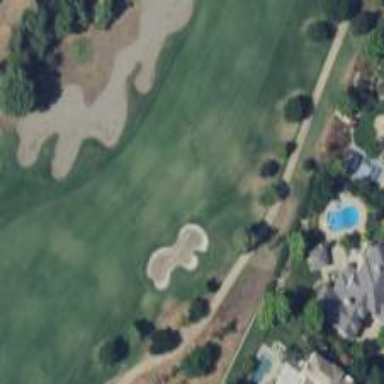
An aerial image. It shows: Golf hole.